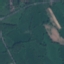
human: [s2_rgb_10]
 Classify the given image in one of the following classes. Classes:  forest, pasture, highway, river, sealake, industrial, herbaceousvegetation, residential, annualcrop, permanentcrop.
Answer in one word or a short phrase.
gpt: Pasture